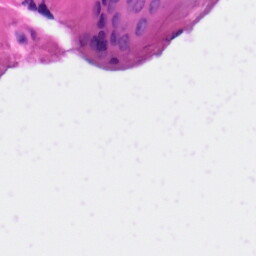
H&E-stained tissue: Skin